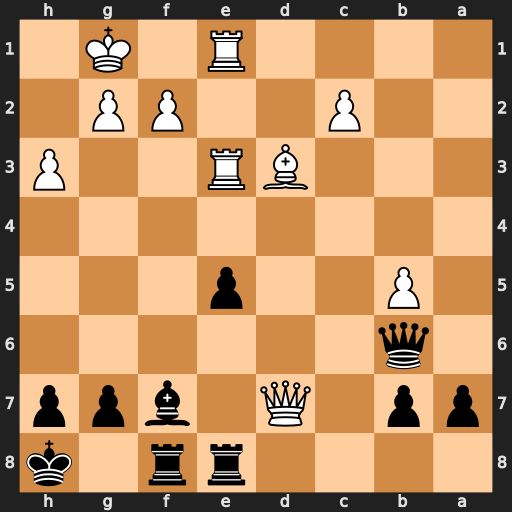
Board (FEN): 4rr1k/pp1Q1bpp/1q6/1P2p3/8/3BR2P/2P2PP1/4R1K1
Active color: b
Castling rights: -
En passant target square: -
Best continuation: Be6 Qxe8 Rxe8